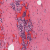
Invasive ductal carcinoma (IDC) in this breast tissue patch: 0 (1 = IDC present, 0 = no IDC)